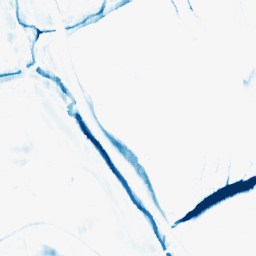
Category: morphological
Decomposition family: morphological_rect
Decomposition parameters: operation: closing
width: 5
height: 20
Upsampling method: regularized
Upsampling parameters: scale: 2
lambda_reg: 0.001
Upsampling scale: 2